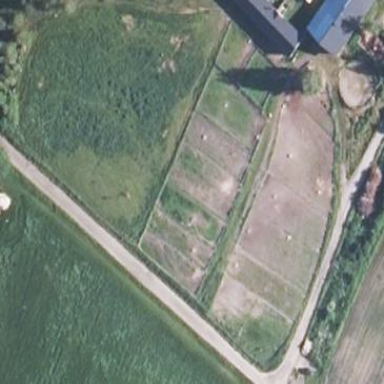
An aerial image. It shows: Fence surrounding area designated for animal keeping.